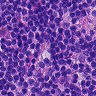
Metastatic tissue present: no